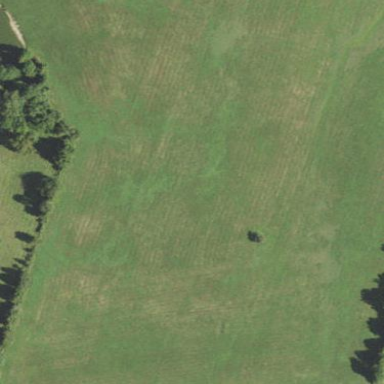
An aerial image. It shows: Afarmland with native pasture as the crop.